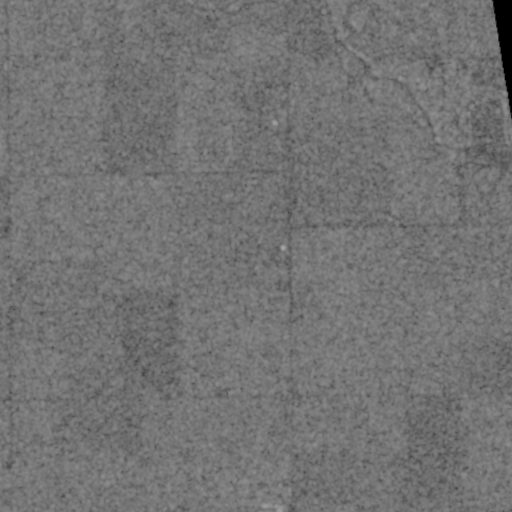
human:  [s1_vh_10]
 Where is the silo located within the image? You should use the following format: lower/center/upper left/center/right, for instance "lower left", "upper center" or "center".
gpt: The silo is located in the lower center of the image.
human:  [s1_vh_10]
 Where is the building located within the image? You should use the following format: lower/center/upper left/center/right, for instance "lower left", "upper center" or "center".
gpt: The building is located in the lower center of the image.
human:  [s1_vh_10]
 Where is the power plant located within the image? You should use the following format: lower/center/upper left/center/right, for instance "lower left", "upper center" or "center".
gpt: There is no power plant in the image.

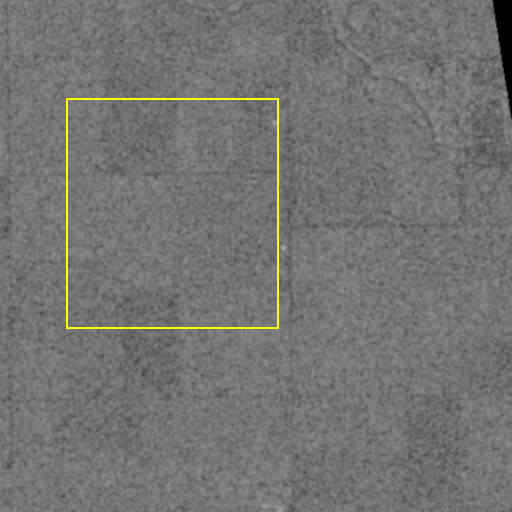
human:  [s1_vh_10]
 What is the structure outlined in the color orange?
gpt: There is no orange outline.
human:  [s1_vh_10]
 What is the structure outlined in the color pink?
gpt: There is no structure outlined in pink.